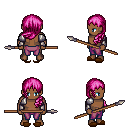
a pixel art fantasy rpg character, male body template, human, dark skin, steel arm armor, magenta pants, pink left-swept hairstyle, brown slippers, spear, four views (front, back, left, right), 2x2 character sprite sheet, small pixel art, hard edges, no anti-aliasing